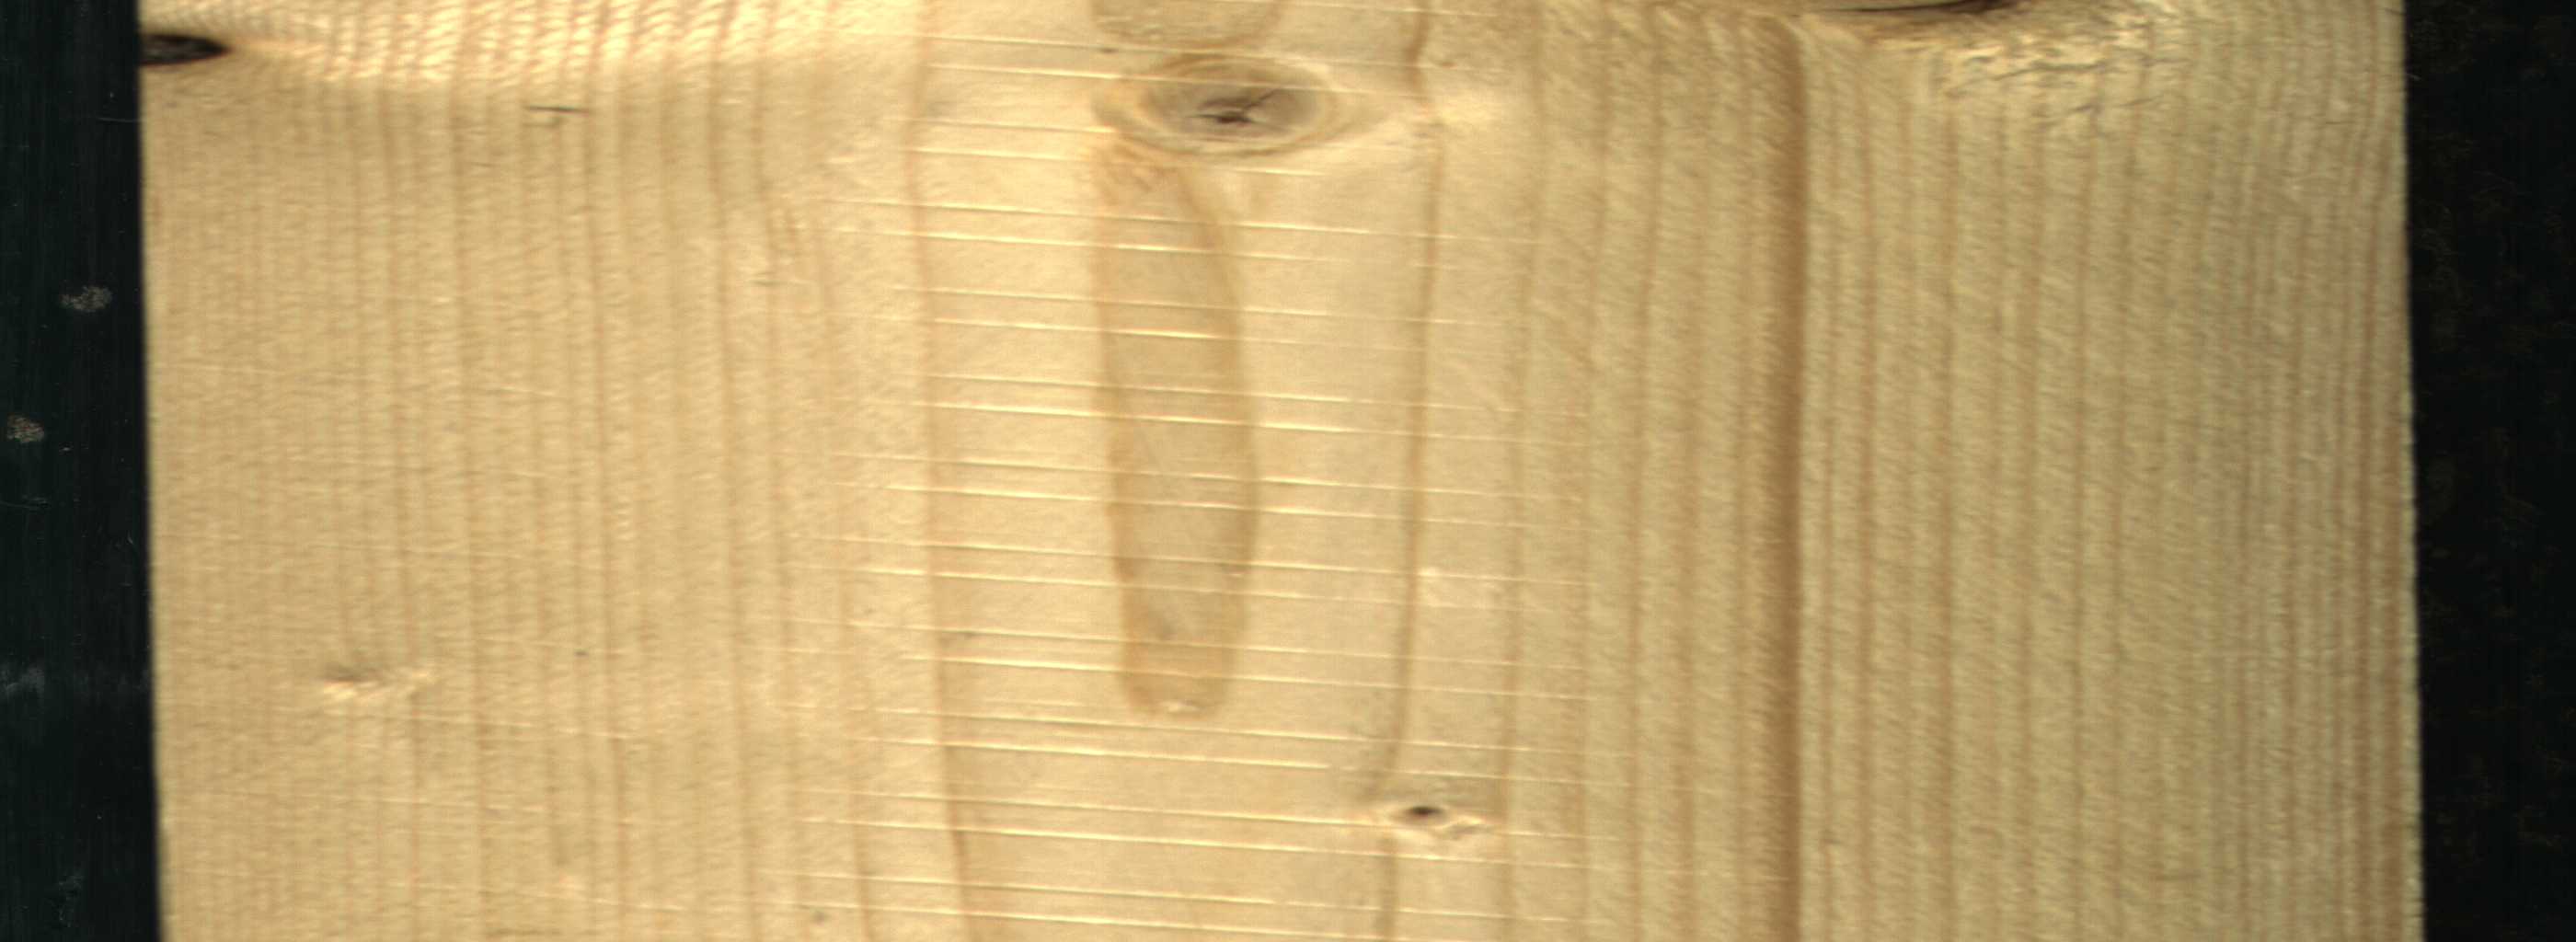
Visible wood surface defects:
Crack
knot_with_crack
Knot_missing
Live_Knot